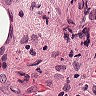
Metastatic tissue present: yes